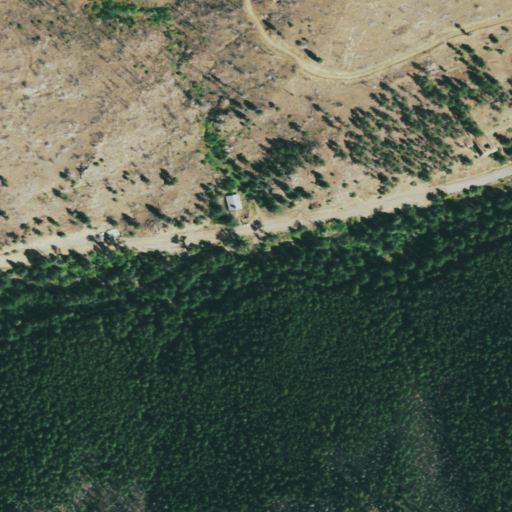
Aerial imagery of valley in Colorado named Schoolhouse Gulch containing evergreen forest, grassland, shrub, open development, medium intensity development, low intensity development, and woody wetlands